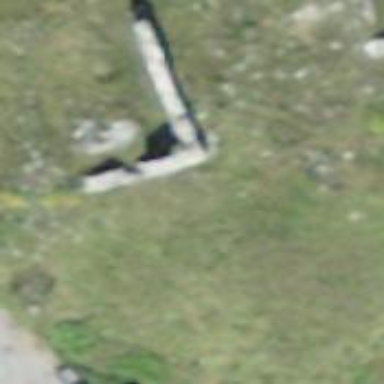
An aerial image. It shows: Wall barrier.